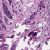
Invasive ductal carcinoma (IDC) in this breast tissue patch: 0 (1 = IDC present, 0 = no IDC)